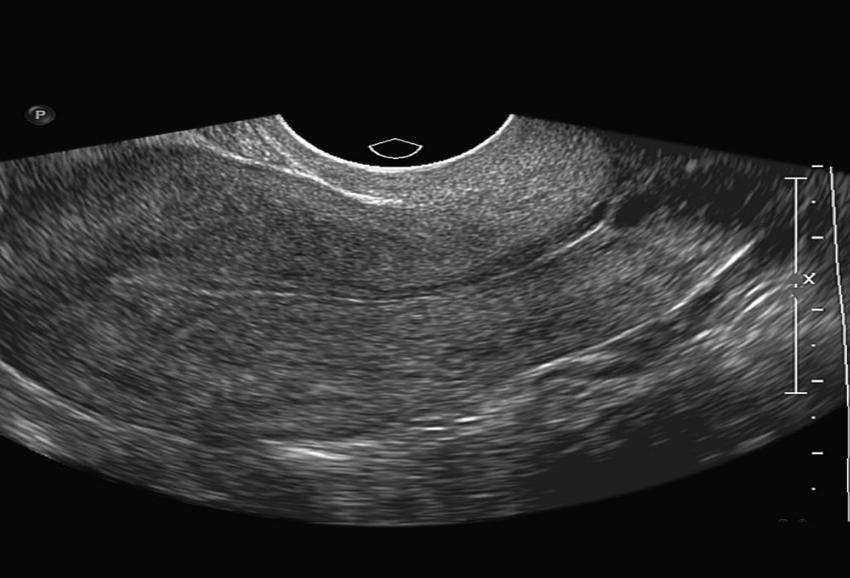
Label: notinfected